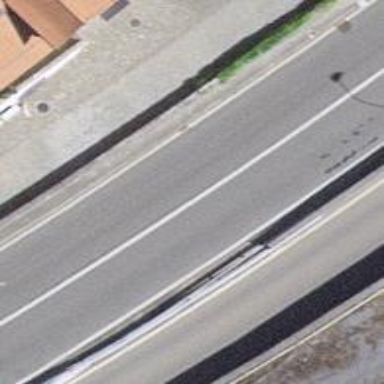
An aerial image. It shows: Asphalt road designated as trunk highway.